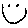
Label: smiley face